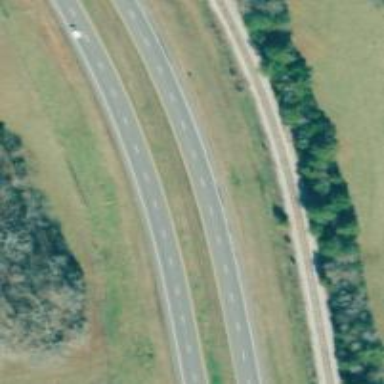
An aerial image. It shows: Asphalt road classified as trunk highway.